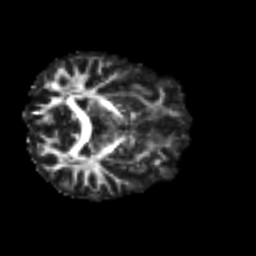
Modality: FA
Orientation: axial
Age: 26
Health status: ill
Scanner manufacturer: philips
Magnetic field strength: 3 T
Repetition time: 9 s
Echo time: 0.127 s